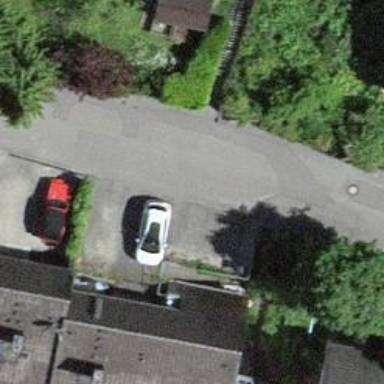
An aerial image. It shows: Set of steps on the road.